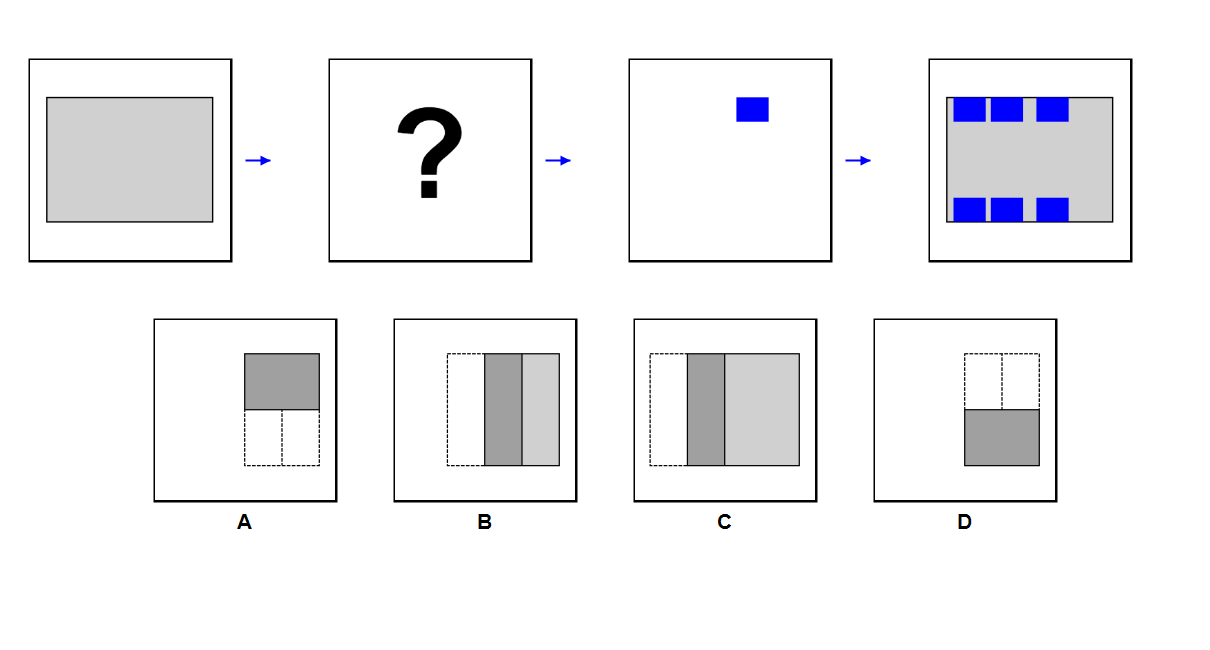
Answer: D